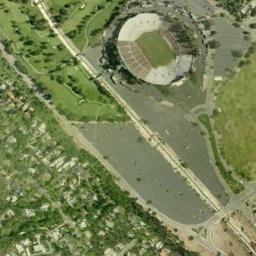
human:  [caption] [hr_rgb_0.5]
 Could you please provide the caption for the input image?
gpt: The circular stadium is built on the lawn .

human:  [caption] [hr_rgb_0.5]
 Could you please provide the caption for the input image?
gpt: The stadium is on the grass next to some trees .

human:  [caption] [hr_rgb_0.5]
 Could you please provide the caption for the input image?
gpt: There are many trees beside the stadium .

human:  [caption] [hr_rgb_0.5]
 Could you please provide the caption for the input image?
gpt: This stadium is a baseball field .

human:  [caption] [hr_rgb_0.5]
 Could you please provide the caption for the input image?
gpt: There are green trees and meadows near the stadium .